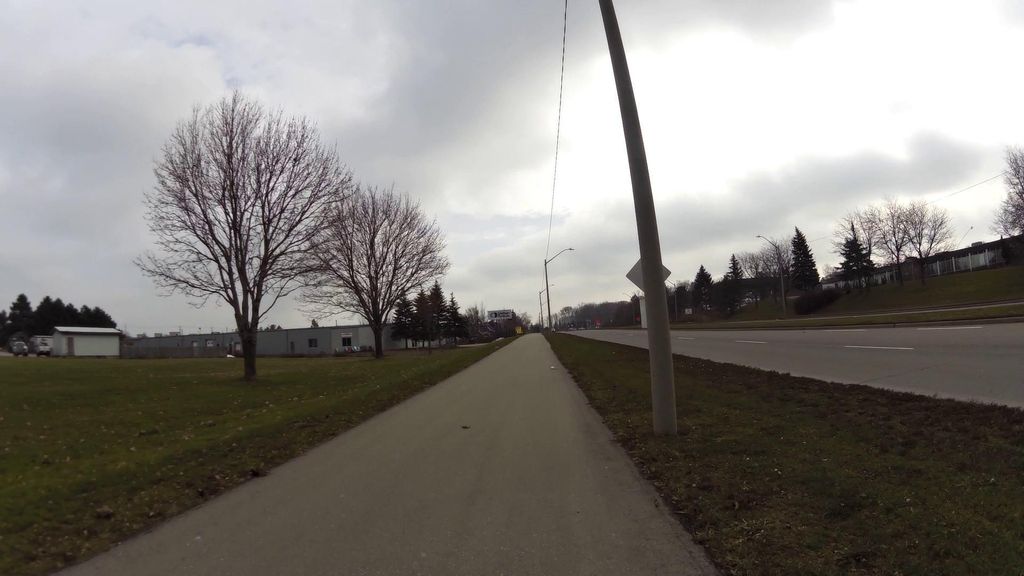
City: kitchener-waterloo